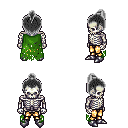
a pixel art fantasy rpg character, male body template, skeleton, green tattered cape, gold greaves, gray short topknot hairstyle, metal boots, four views (front, back, left, right), 2x2 character sprite sheet, small pixel art, hard edges, no anti-aliasing